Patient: sex F, age 69
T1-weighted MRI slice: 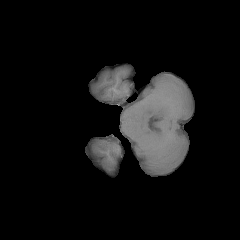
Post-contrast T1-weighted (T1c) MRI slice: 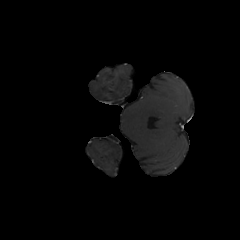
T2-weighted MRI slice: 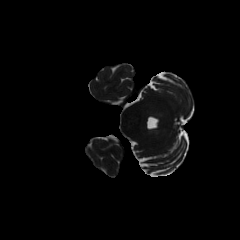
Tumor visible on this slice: no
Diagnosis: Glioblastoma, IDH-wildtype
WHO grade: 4